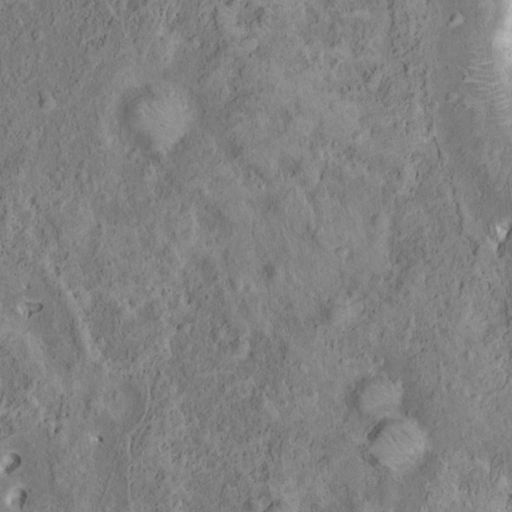
Classes present: Background, Cone